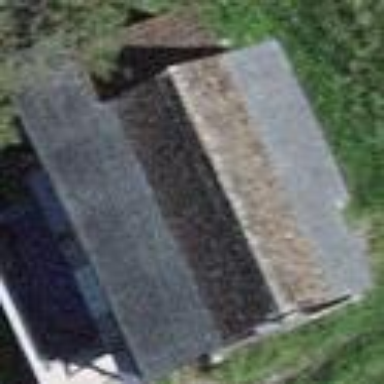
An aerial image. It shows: Simple house.